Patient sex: M
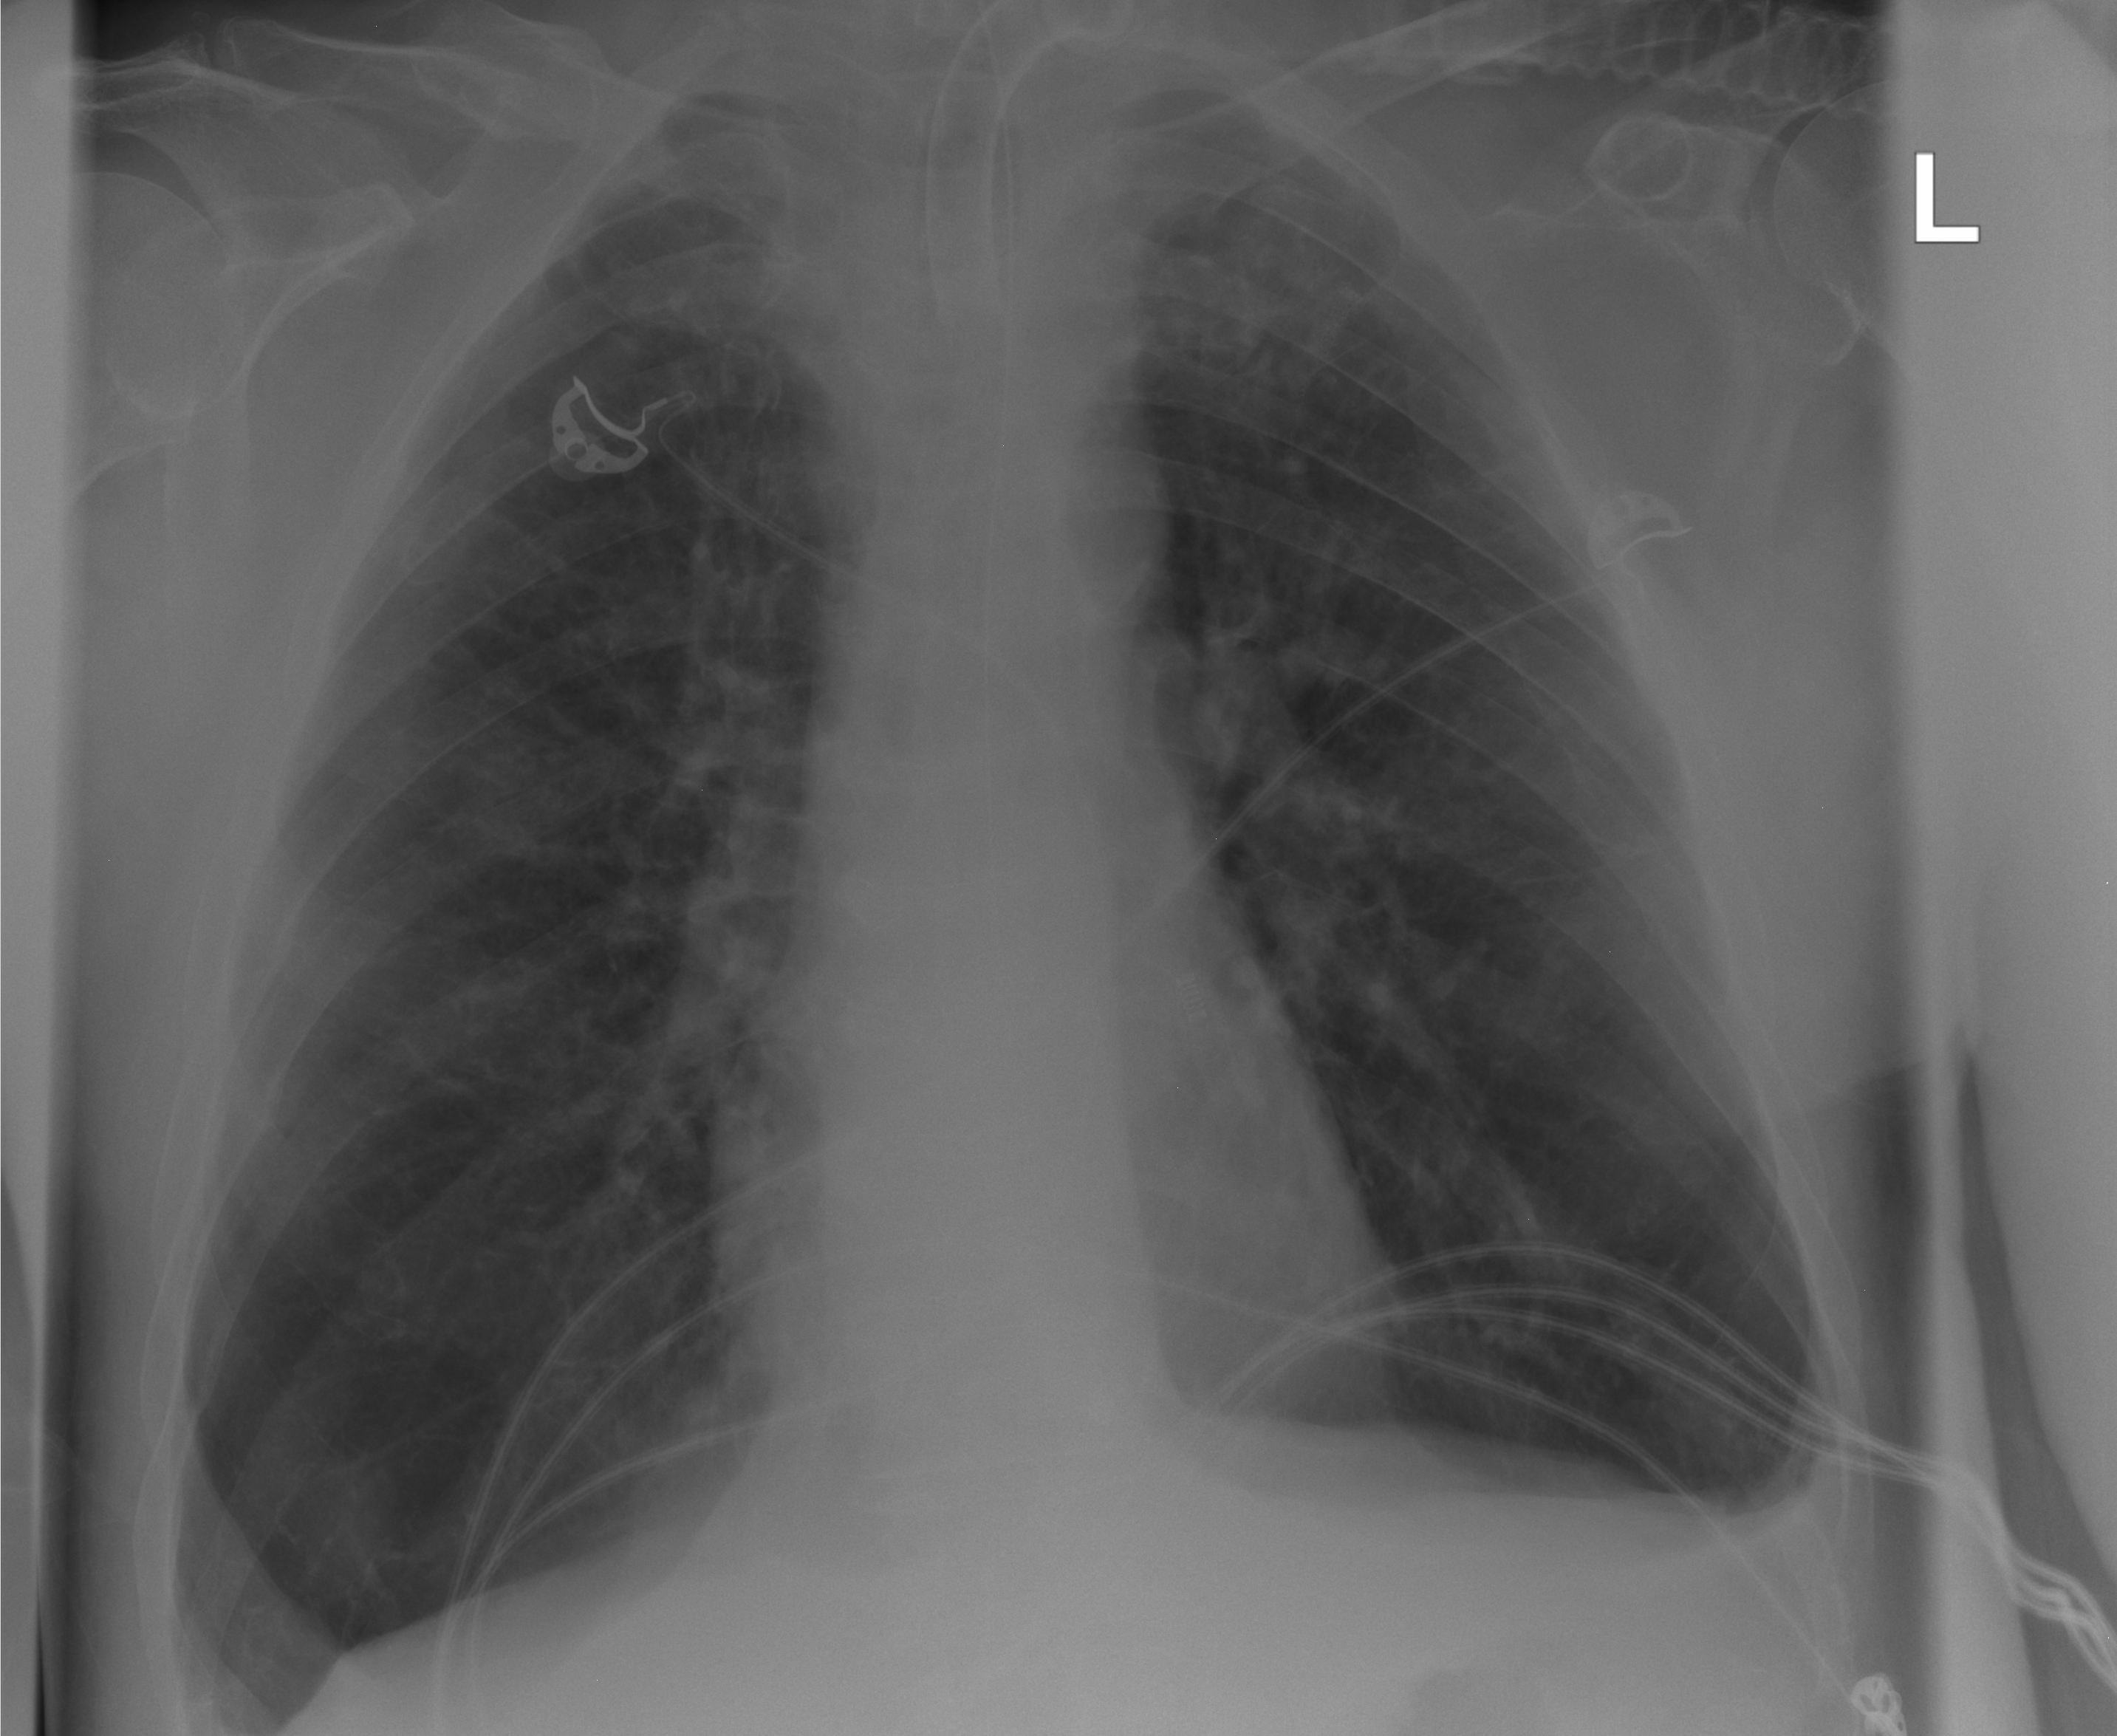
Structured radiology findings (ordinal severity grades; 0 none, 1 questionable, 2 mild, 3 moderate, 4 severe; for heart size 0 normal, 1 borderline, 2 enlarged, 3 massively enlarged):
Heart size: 0
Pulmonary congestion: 2
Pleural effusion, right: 0
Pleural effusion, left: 2
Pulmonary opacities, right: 3
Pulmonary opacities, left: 2
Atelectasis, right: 0
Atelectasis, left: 0